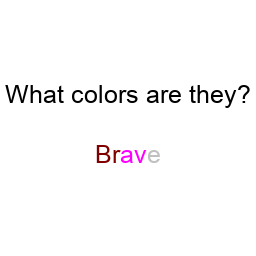
Color: maroon, maroon, magenta, magenta, silver
Background color: white
Question text color: black